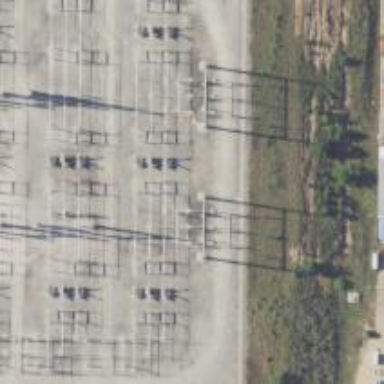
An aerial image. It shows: Switch used for power control.